Question: The figure describes the ball exchange problem. The white ball can exchange positions with the adjacent colored balls in the 4-neighborhood. The target state is that all balls are arranged in the order of red, blue, green, and yellow from the upper left corner in the order of rows first and columns. How many exchanges are needed?
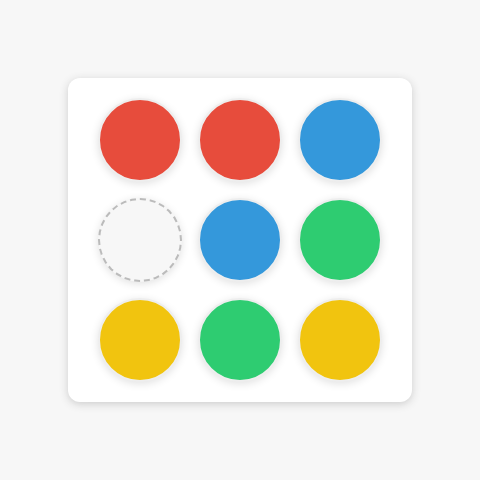
Answer: 3